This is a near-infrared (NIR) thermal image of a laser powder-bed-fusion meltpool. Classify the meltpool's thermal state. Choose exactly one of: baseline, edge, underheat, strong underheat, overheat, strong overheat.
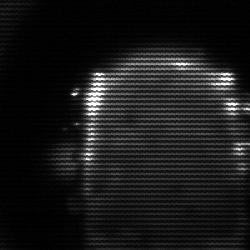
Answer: baseline